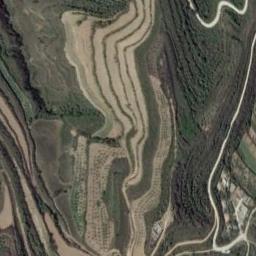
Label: terrace